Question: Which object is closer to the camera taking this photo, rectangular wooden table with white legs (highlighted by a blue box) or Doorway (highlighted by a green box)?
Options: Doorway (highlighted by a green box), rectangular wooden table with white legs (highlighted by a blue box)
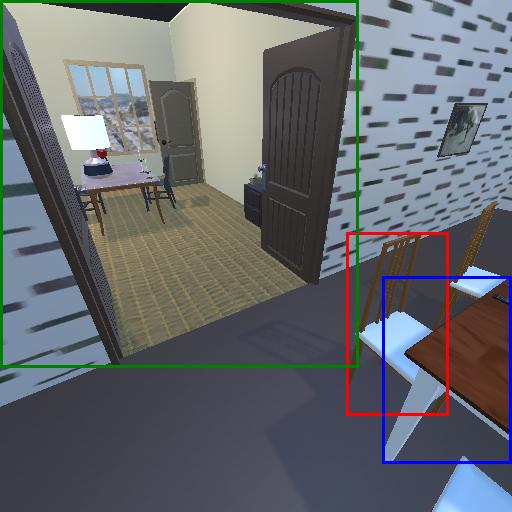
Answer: Doorway (highlighted by a green box)